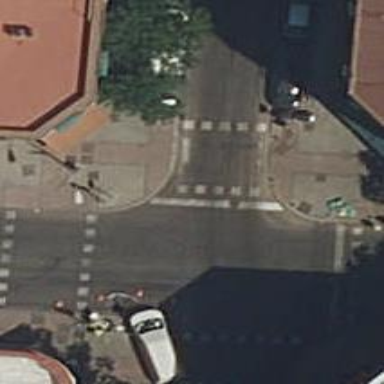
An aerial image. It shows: Crossing with traffic signals.